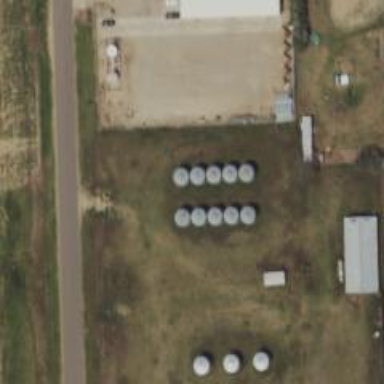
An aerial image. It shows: Silo.